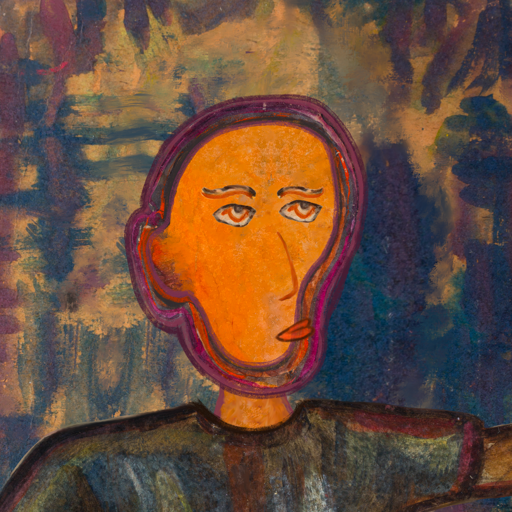
Background: InTheSun, Head And Neck Side: Hypocrite_w_Hair, Face Side: Experience, Bust: Mosgoul, Hair Side: Blank, Head Accessory: Blank, Second Necklace: Blank, Necklace: Blank, Baby: Blank